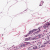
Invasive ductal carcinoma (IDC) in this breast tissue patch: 0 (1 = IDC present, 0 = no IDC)